Aerial crown-view tile of a tropical tree (Barro Colorado Island, Panama), acquired 20250217:
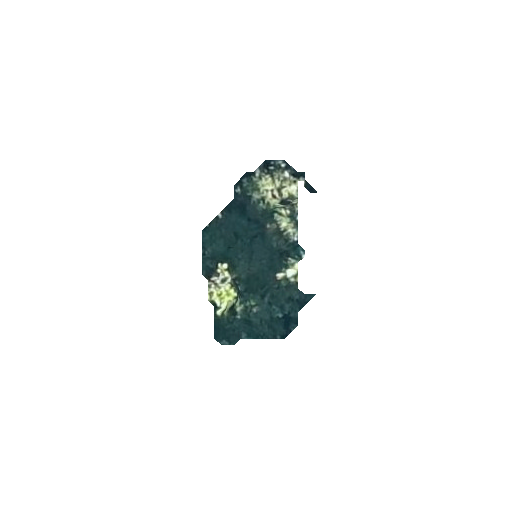
Species: Alseis blackiana
GBIF accepted scientific name: Alseis blackiana
Crown area: 21.308 m²